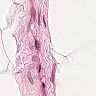
Metastatic tissue present: no